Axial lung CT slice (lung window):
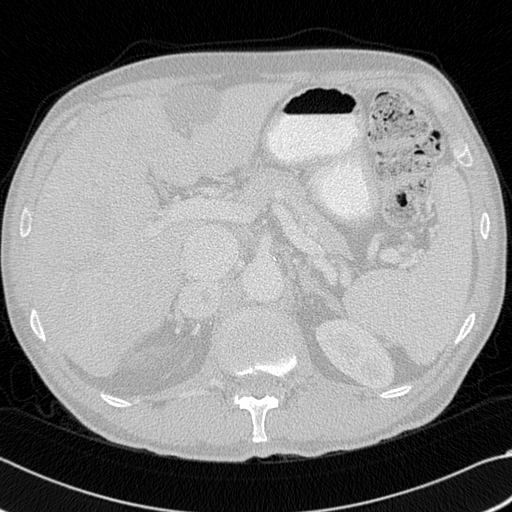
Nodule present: no